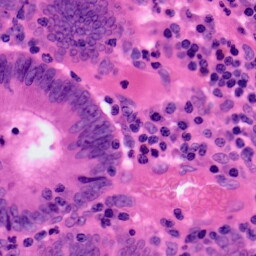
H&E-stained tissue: Colon